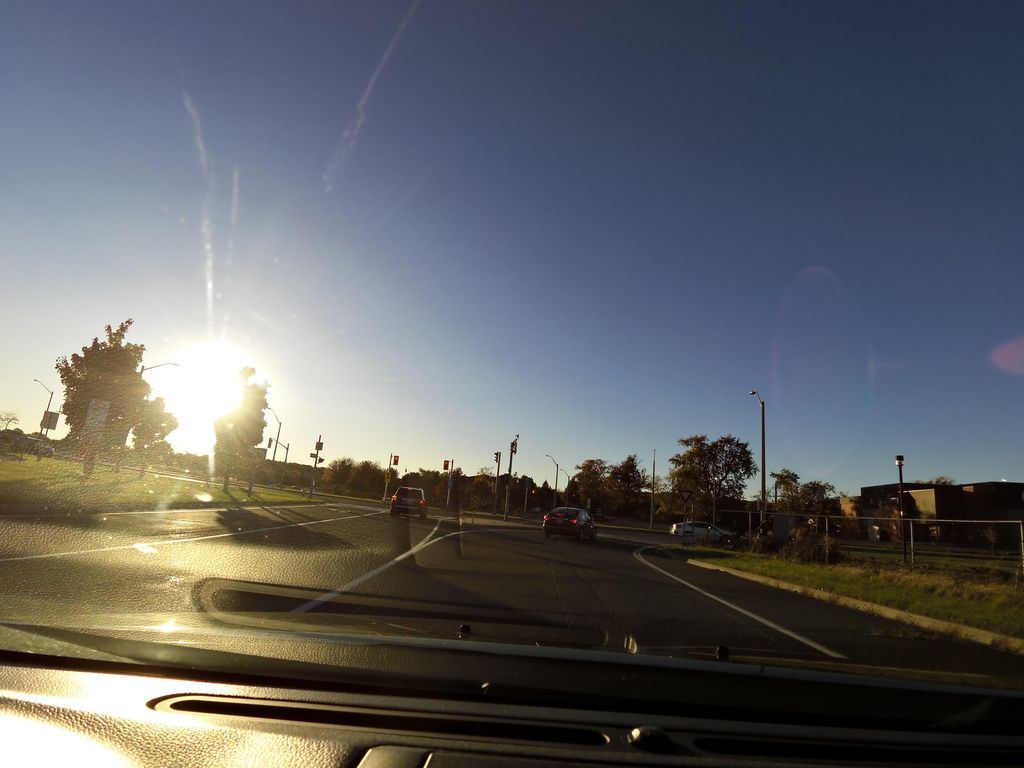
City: hamilton